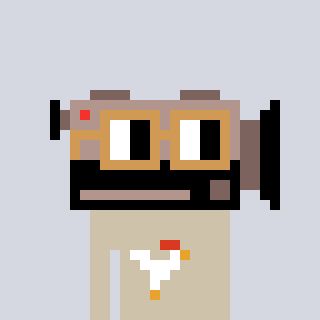
a pixel art character with square brown glasses, a camcorder-shaped head and a bege-colored body on a cool background